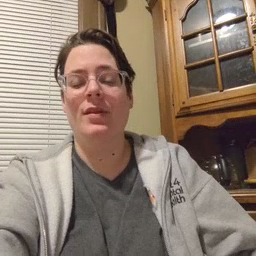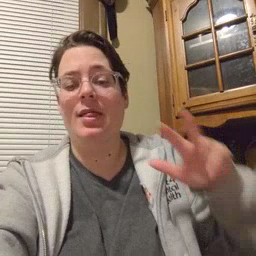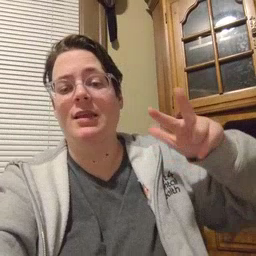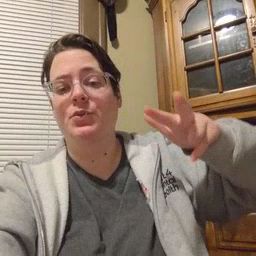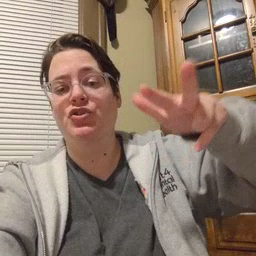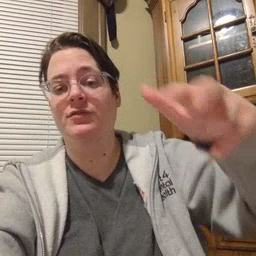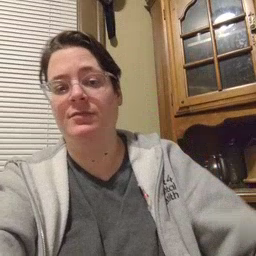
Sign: helicopter